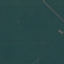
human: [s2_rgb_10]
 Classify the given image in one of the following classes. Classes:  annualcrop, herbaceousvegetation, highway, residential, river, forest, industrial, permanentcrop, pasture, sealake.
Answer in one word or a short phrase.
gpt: AnnualCrop